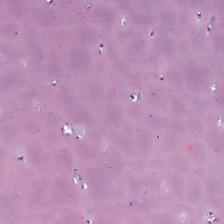
Label: Non-Tumor